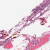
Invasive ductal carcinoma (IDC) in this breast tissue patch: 0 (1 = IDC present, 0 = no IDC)